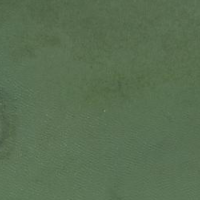
EUNIS habitat code: 14
Species observed at this site:
Bucephala clangula